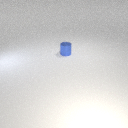
small blue metal cylinder